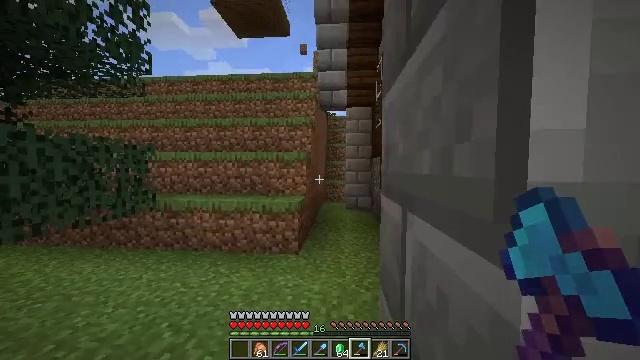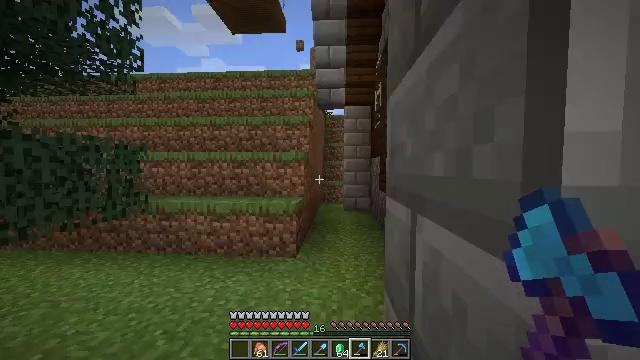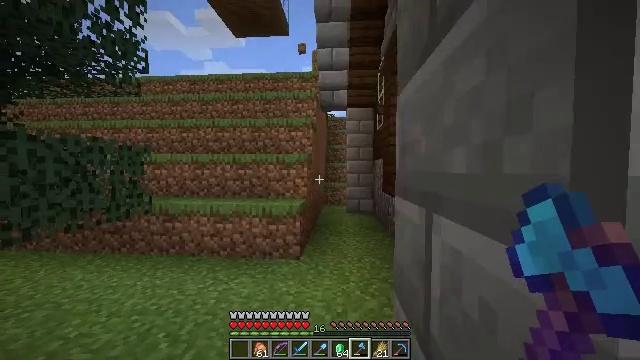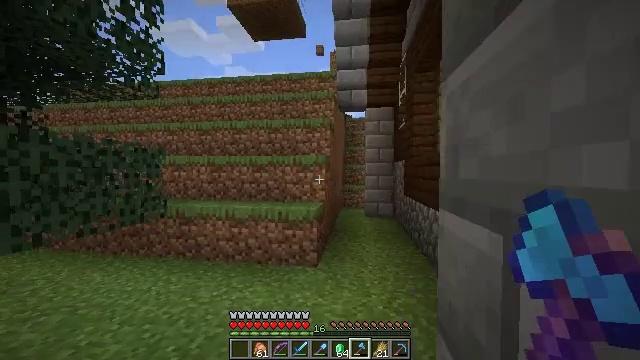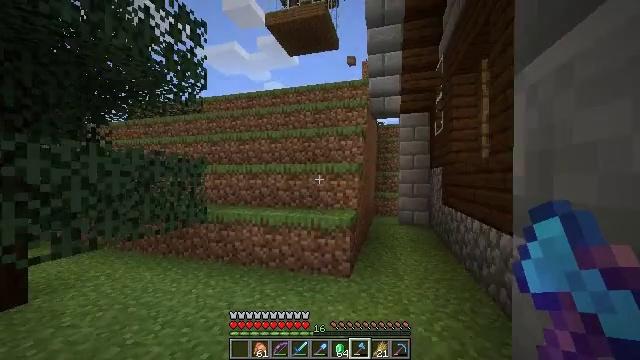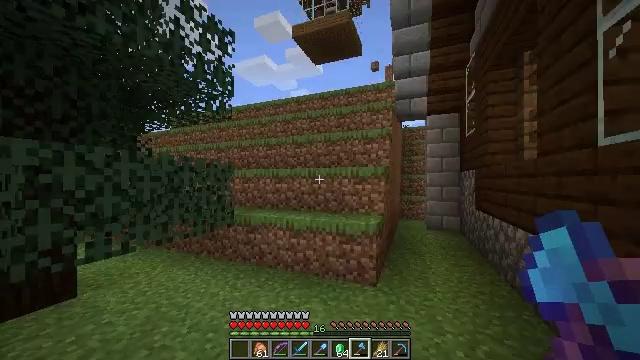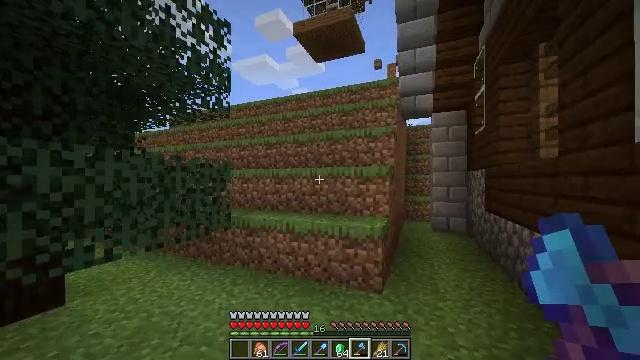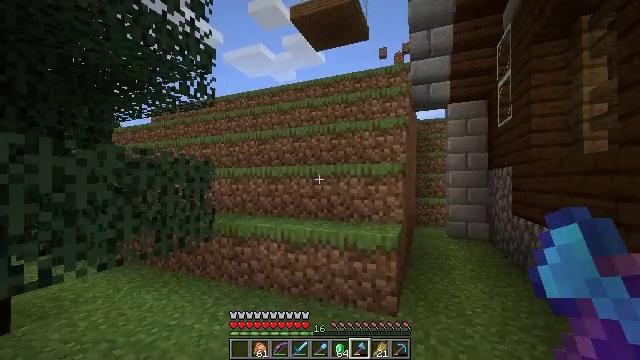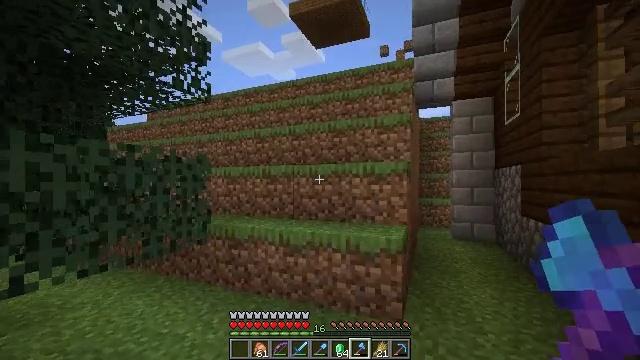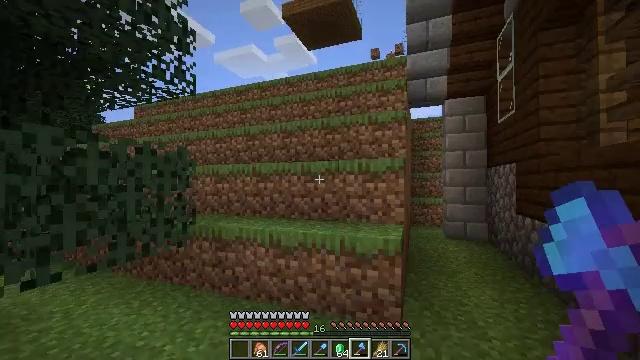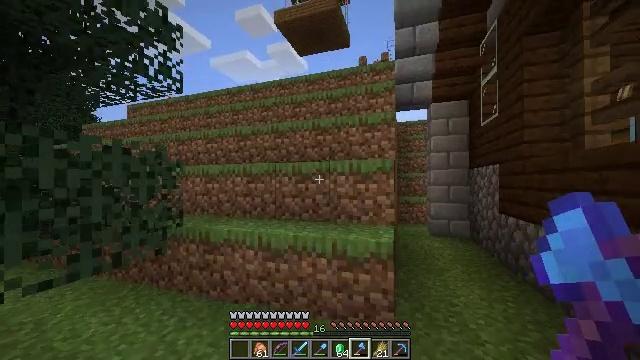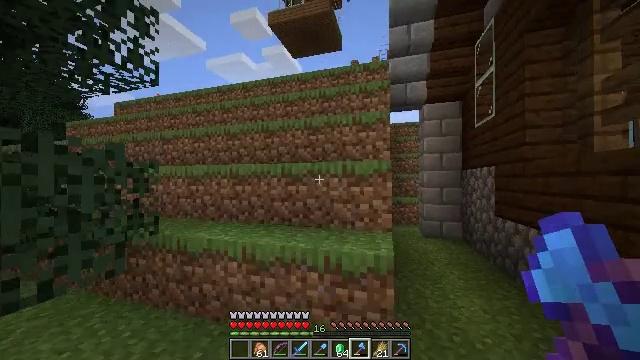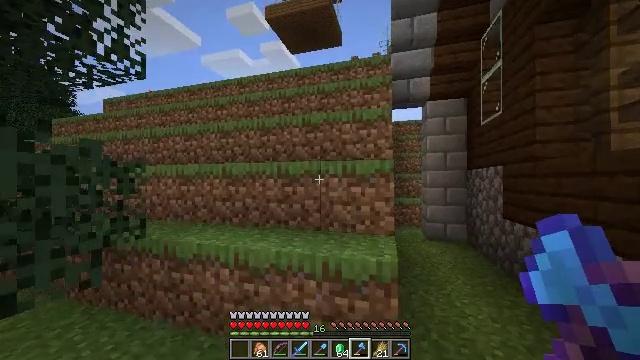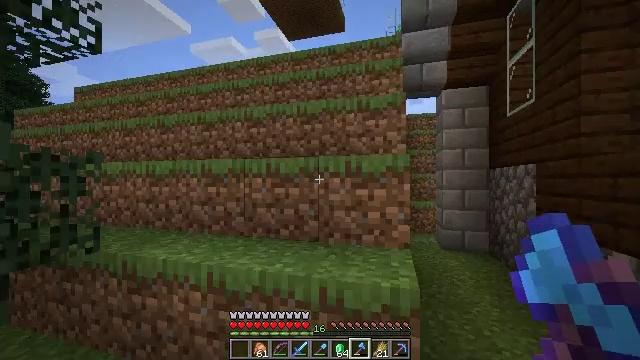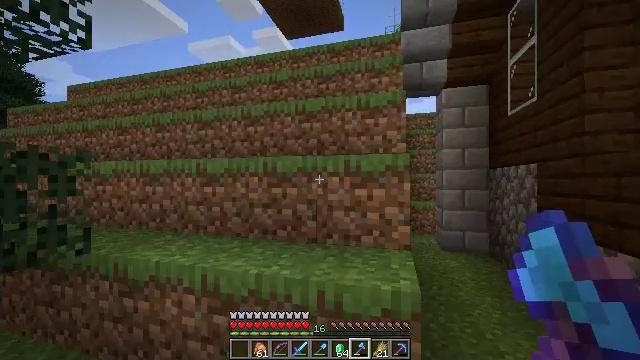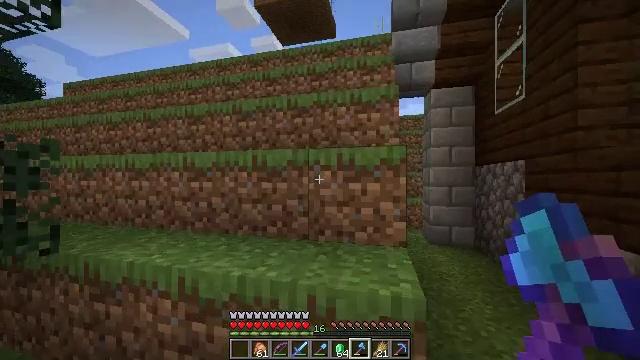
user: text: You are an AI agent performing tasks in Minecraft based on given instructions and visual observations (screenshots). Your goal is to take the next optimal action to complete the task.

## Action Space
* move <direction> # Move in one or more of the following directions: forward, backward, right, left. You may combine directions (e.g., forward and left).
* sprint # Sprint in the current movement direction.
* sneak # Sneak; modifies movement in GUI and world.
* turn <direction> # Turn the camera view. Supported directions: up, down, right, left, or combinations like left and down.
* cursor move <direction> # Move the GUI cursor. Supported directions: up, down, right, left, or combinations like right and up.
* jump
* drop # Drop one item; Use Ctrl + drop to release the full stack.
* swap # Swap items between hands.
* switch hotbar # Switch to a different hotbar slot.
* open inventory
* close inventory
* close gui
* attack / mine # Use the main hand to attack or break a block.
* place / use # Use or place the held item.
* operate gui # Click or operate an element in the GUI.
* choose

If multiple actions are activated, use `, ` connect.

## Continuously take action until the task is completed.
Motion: motion action
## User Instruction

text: Mine the cauldron block.
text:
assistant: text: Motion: move forward, sprint
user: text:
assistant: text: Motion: move forward, sprint
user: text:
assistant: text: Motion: move forward, sprint, turn left
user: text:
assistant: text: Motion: move forward, sprint, turn left and up
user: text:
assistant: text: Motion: move forward, turn left
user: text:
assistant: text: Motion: move forward
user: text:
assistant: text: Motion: move forward
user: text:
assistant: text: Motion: move forward, sprint
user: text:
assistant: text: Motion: move forward, sprint, turn right
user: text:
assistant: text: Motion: move forward, sprint, turn right
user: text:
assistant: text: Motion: move forward, turn right
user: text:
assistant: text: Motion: move forward
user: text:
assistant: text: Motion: move forward
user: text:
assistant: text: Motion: move forward
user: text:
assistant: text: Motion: move forward, turn right
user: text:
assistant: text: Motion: move forward, turn right
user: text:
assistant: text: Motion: move forward
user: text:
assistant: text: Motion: move forward, jump
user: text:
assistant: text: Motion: move forward, jump
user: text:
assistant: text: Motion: move forward, jump
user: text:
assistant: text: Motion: move forward, turn left, jump
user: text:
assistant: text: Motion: move forward, jump
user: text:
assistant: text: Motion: move forward, jump
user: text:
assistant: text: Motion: move forward, jump
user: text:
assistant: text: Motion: move forward, jump
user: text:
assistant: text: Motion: move forward, jump
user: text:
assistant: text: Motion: move forward, sprint, jump
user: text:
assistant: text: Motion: move forward, sprint, jump
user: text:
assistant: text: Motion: move forward, sprint, jump
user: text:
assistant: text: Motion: move forward, jump